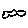
Label: cloud